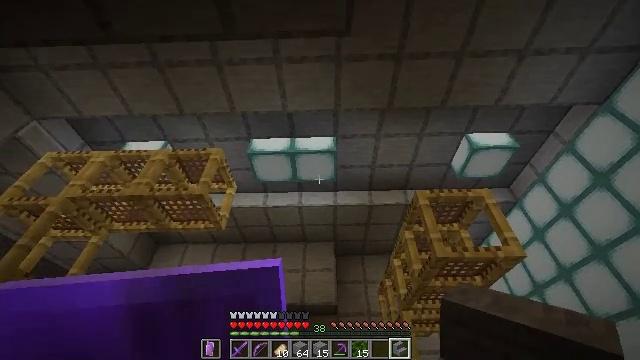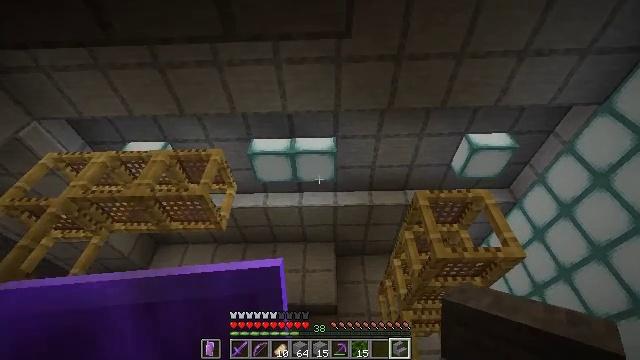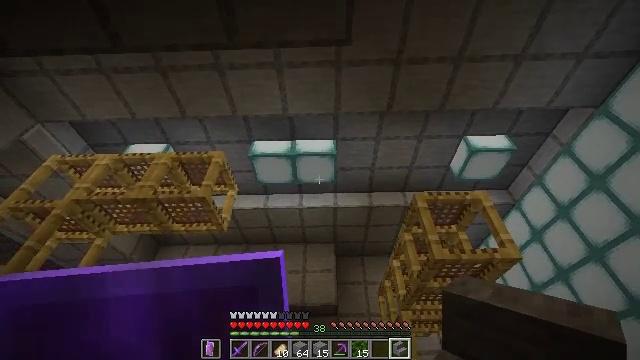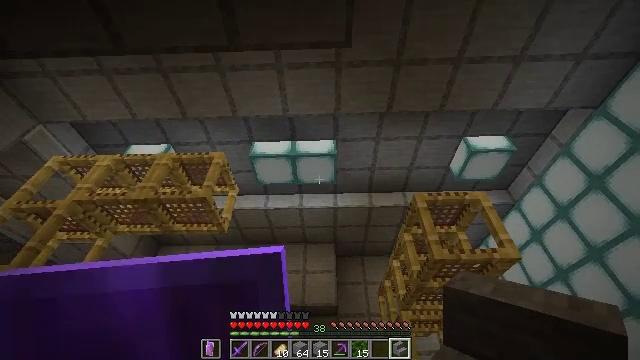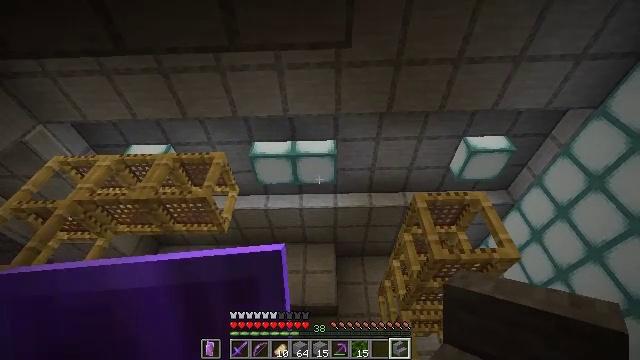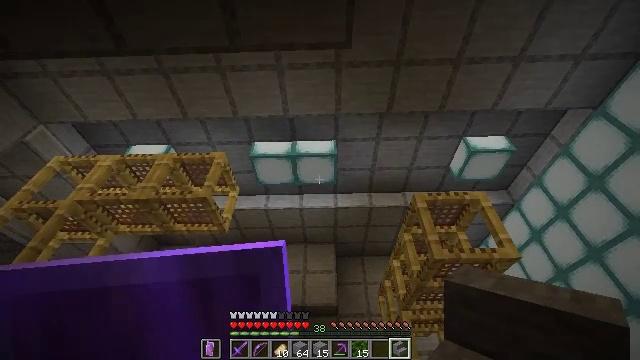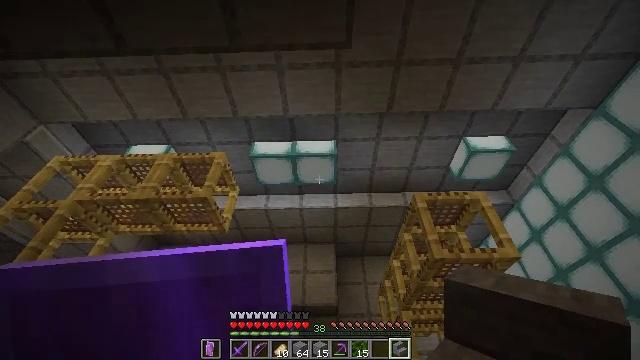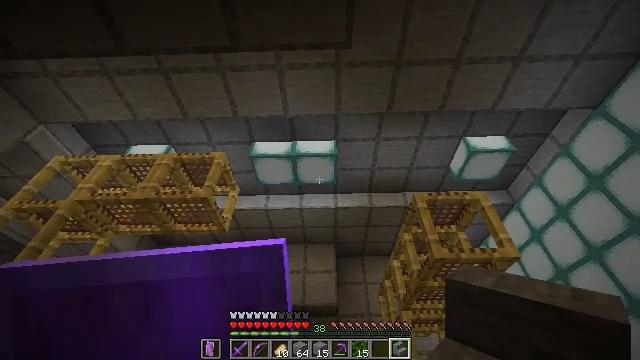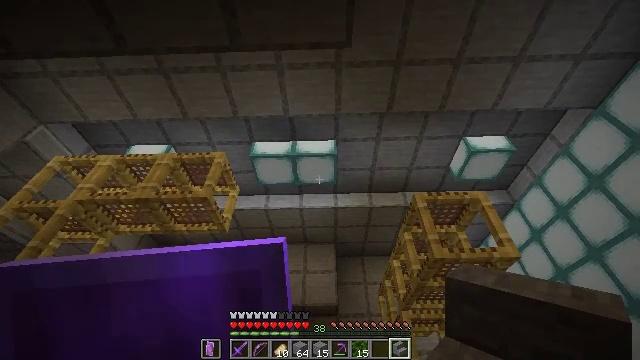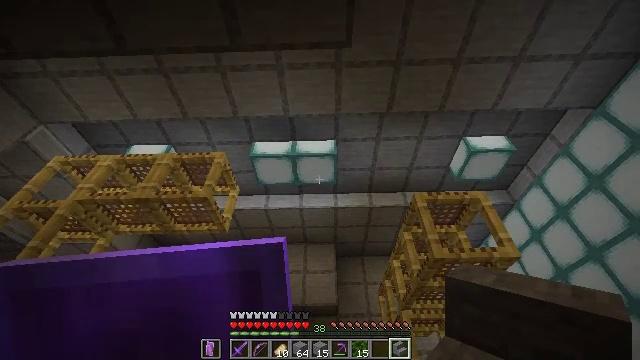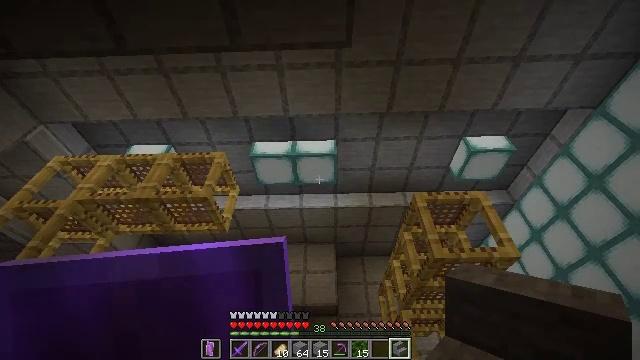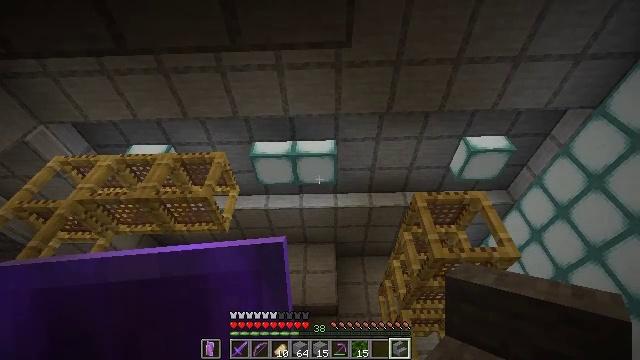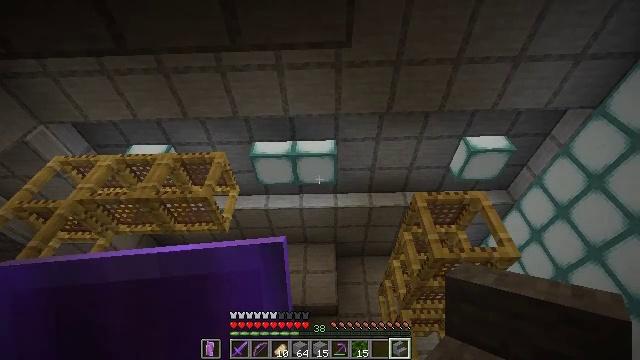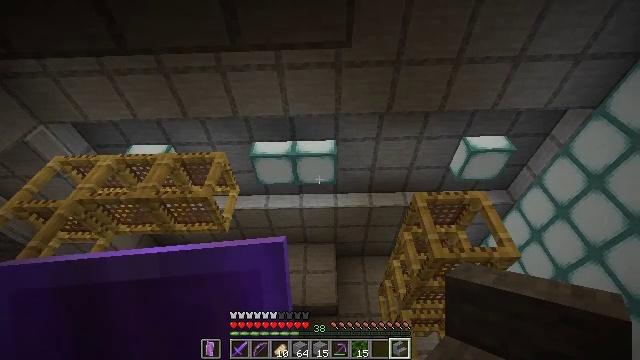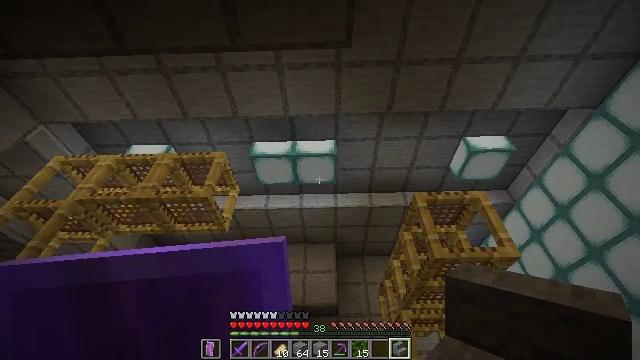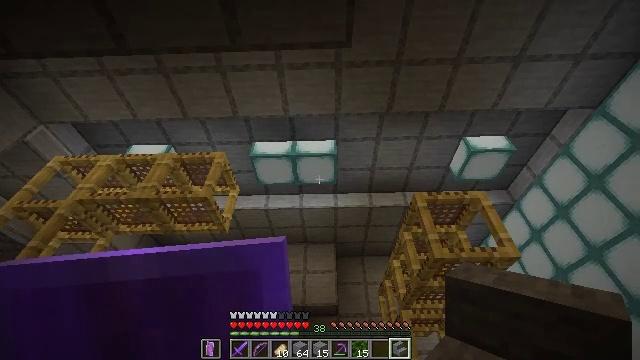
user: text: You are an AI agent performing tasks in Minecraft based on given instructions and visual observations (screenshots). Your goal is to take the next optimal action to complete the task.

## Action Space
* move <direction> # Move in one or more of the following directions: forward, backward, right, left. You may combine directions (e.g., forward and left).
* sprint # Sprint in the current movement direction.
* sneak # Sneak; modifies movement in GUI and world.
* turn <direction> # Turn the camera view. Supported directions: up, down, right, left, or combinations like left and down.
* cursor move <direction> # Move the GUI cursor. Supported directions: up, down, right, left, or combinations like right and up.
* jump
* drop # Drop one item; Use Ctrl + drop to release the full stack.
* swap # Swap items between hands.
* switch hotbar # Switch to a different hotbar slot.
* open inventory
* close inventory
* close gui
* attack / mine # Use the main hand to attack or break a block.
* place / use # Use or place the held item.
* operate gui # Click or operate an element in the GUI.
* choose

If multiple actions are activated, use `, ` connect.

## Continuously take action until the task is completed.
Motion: motion action
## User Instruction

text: Gather the sea lantern with a pickaxe.
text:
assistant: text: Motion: no_op
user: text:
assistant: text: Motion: no_op
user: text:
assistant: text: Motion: no_op
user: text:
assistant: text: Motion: no_op
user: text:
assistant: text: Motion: no_op
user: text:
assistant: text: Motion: no_op
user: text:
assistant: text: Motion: no_op
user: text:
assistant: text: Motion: no_op
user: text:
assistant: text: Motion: no_op
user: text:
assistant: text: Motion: no_op
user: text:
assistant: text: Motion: no_op
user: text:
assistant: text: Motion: no_op
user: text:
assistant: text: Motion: no_op
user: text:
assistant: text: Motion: no_op
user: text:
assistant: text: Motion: no_op
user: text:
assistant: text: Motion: no_op
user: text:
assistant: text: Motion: no_op
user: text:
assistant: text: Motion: no_op
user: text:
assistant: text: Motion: no_op
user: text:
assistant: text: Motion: no_op
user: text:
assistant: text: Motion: no_op
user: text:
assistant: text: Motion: no_op
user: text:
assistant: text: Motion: no_op
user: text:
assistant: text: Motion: no_op
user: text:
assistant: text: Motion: no_op
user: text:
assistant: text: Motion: no_op
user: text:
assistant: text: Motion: no_op
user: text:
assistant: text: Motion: no_op
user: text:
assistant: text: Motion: no_op
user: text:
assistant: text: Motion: no_op